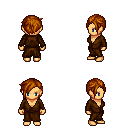
a pixel art fantasy rpg character, female body template, human, tanned skin, brown robe, gold greaves, brunette pixie cut hairstyle, four views (front, back, left, right), 2x2 character sprite sheet, small pixel art, hard edges, no anti-aliasing